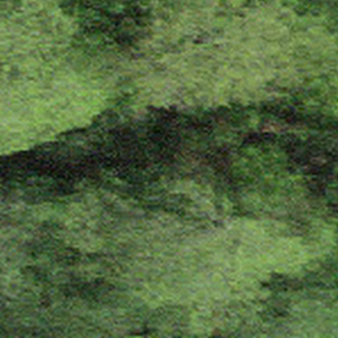
Label: other